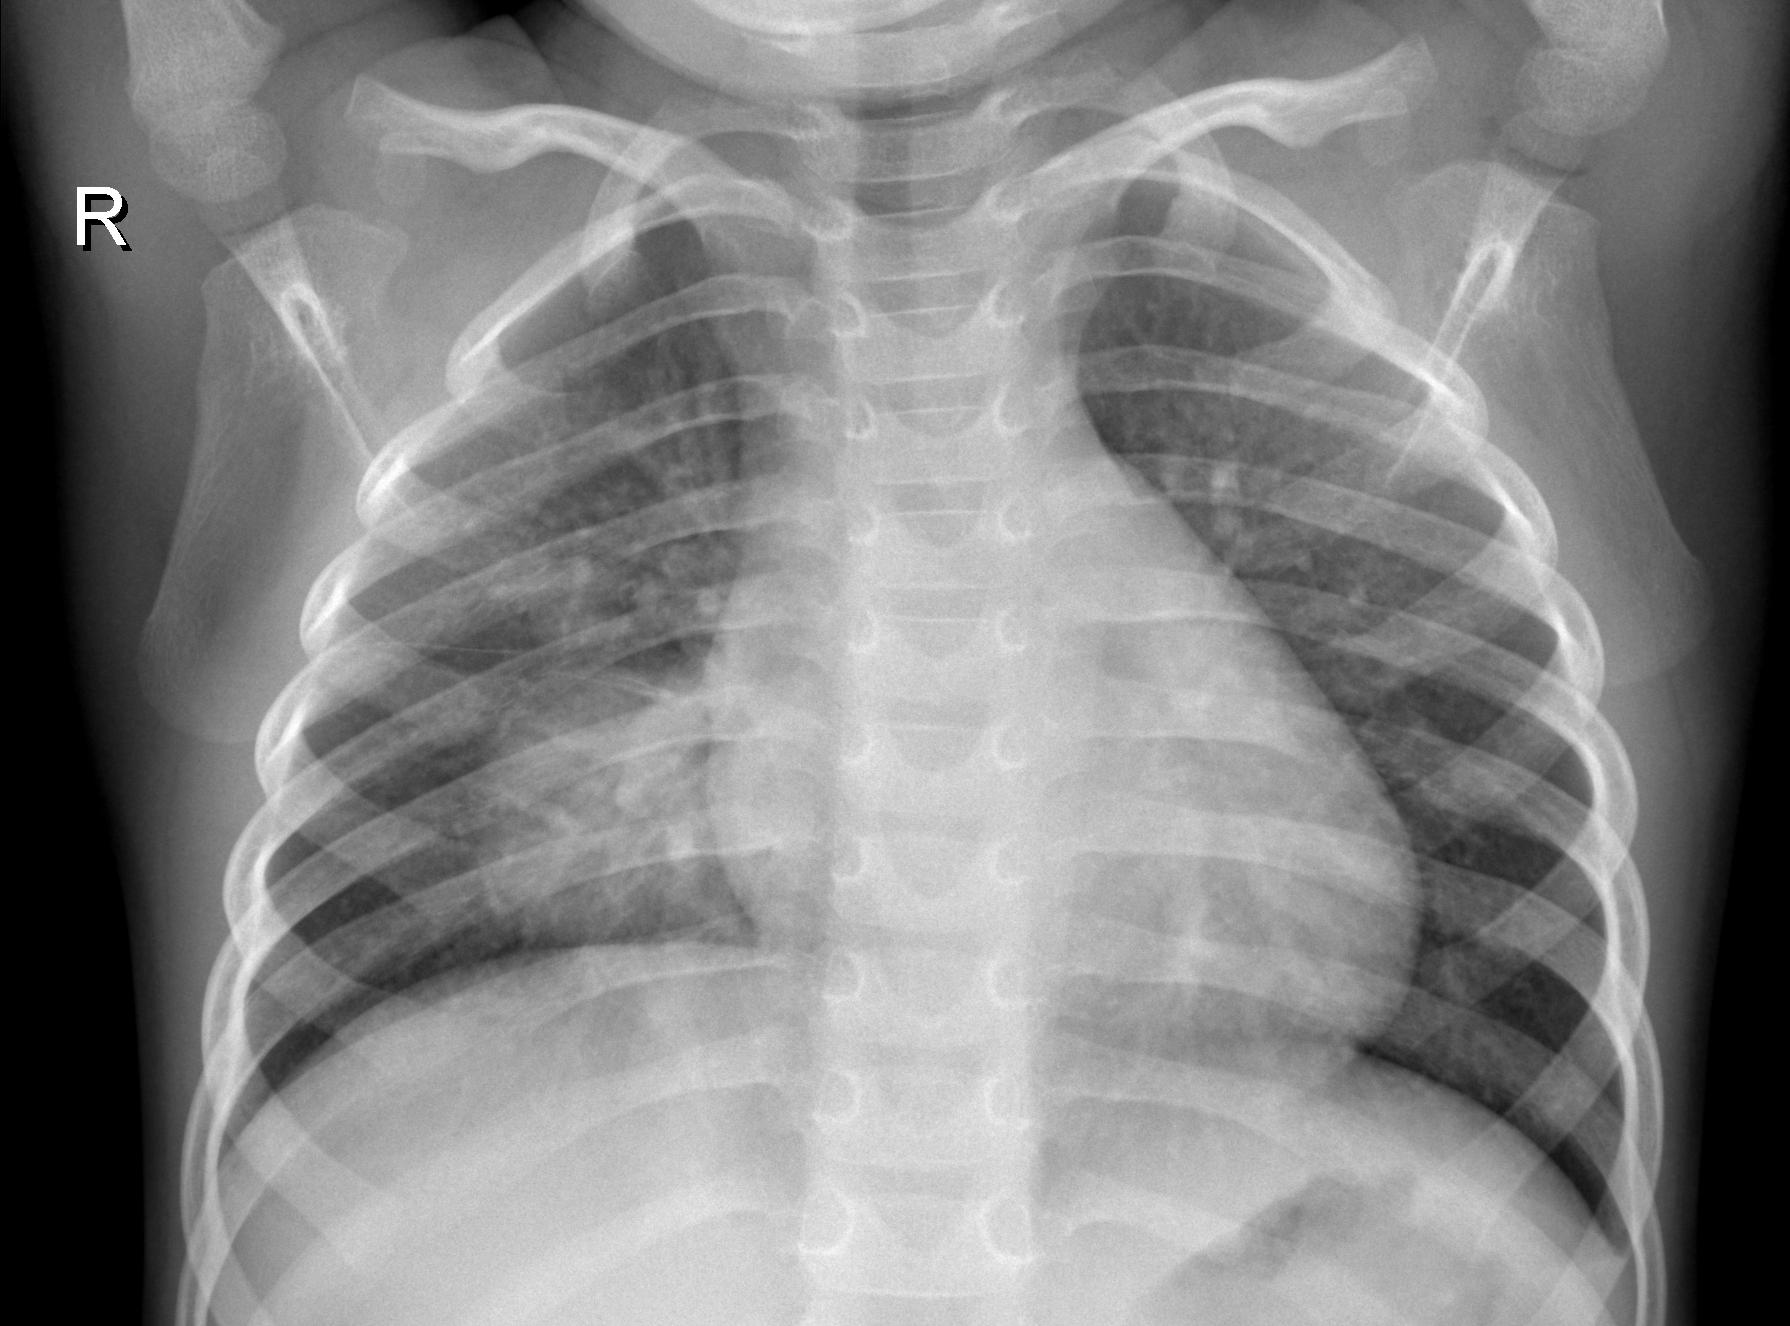
Diagnosis: PNEUMONIA